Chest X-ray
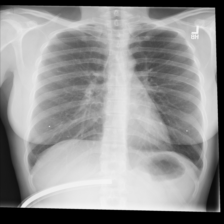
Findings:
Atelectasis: negative
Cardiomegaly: negative
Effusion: negative
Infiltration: negative
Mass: negative
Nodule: negative
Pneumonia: negative
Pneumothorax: negative
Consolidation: negative
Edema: negative
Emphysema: negative
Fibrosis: negative
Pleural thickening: negative
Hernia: negative